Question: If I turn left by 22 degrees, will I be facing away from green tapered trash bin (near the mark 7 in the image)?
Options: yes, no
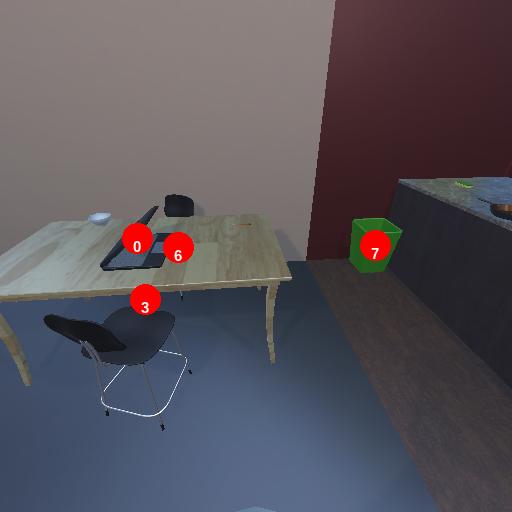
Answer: yes